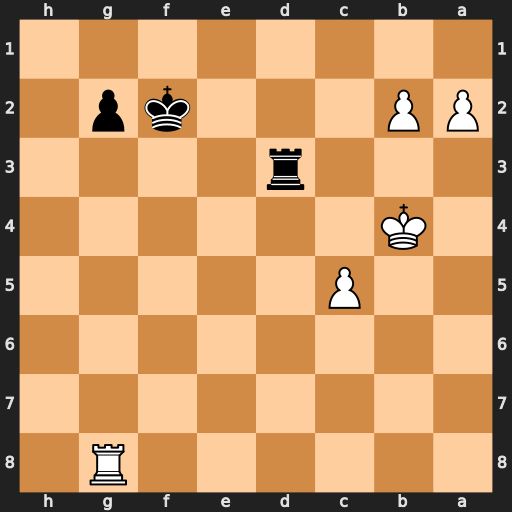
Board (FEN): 6R1/8/8/2P5/1K6/3r4/PP3kp1/8
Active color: b
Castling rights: -
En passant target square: -
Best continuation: Rg3 Rxg3 Kxg3 c6 g1=Q